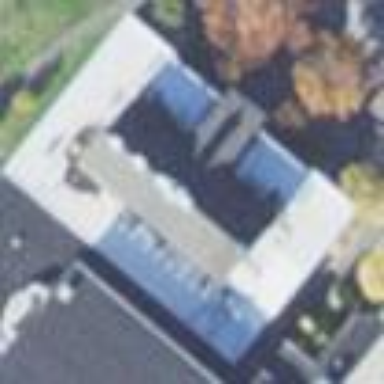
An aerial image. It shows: School building with gabled roof. It serves as educational institution.